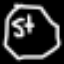
Label: octagon